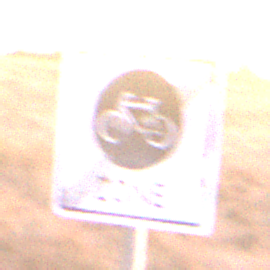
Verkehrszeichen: EndeFahrradzone
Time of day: SunriseSunset
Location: Outdoor (Nature)
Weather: PartlyCloudy
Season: NotSpecified
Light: Natural